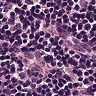
Metastatic tissue present: no